Interaction volume radius: 5 \u00c5
Interaction volume height: 10 \u00c5
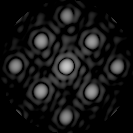
Disorder parameter: 0.1032